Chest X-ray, AP view. Patient: 79 years old, sex M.
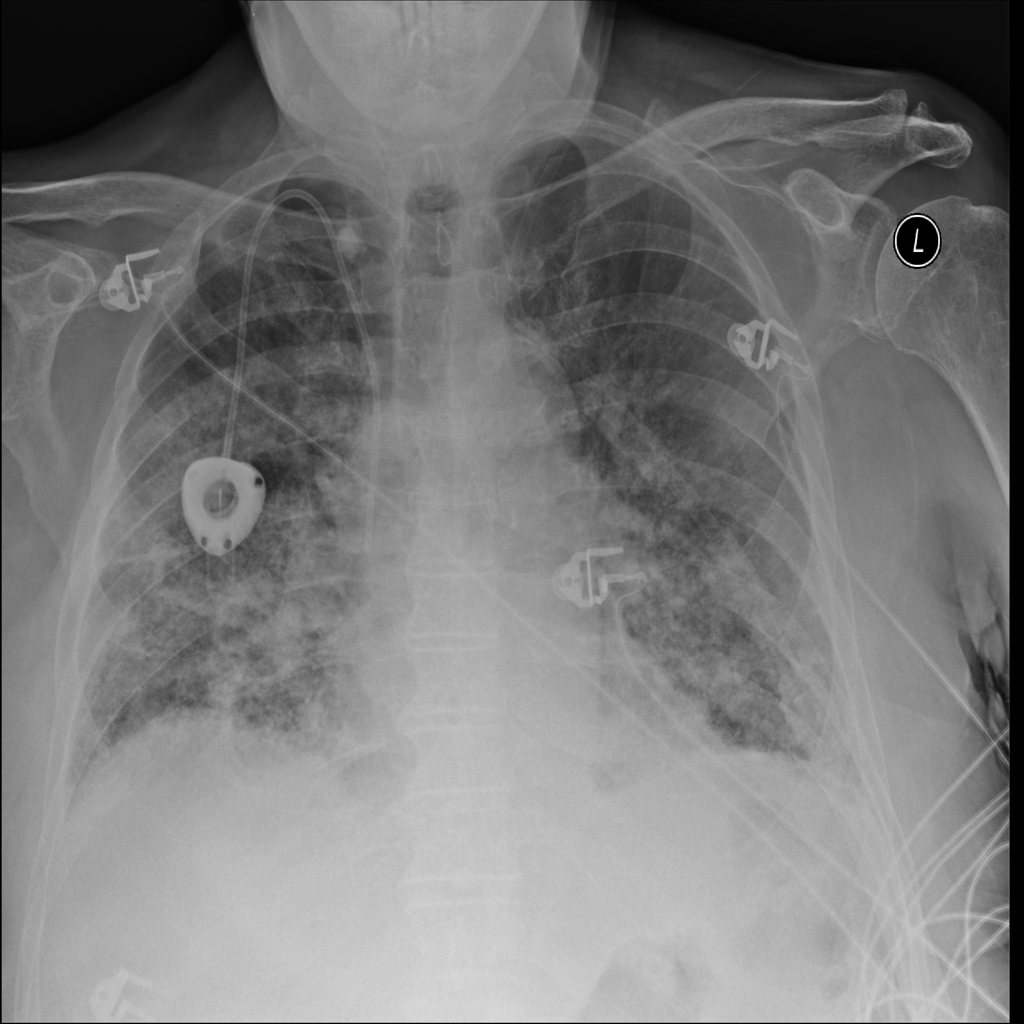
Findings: Nodule